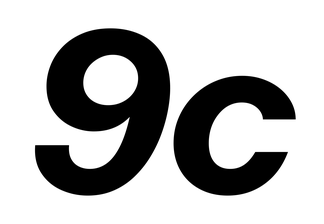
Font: InstrumentSans-Italic_Bold_Italic